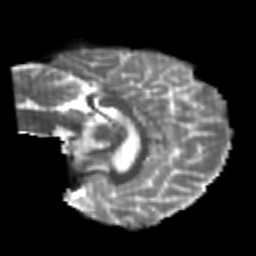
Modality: T2w
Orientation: sagittal
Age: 21
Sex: male
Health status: healthy
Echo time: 0.074 s